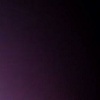
Label: space